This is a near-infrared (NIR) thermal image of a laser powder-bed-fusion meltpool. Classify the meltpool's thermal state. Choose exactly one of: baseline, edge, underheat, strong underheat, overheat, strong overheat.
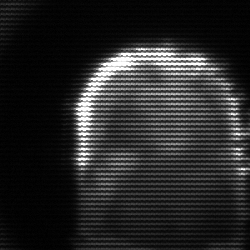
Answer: baseline